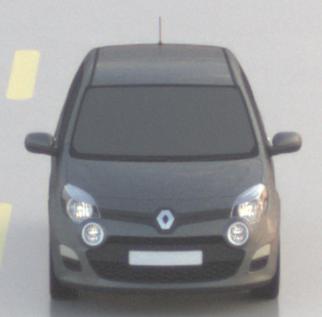
Make: Renault
Model: Twingo 1.2 LEV 16V 75
Detailed model: Twingo (II)
Model produced from: 2012/01
Model produced until: 2014/07
Doors: 3
Color: gray
Road condition: wet road
Daytime: sunrise or sunset
Contrast: low contrast